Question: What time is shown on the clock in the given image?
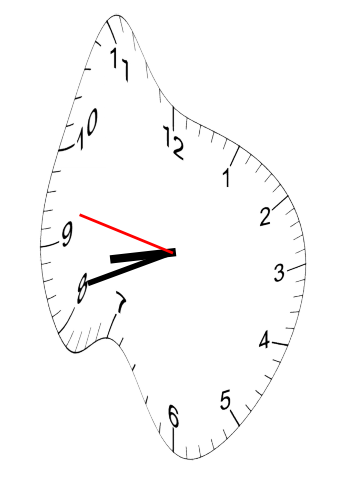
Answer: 08:41:47